Field crop: tomato
Growth stage: 1
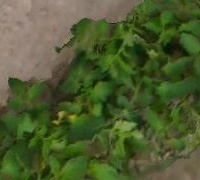
Species: tomato